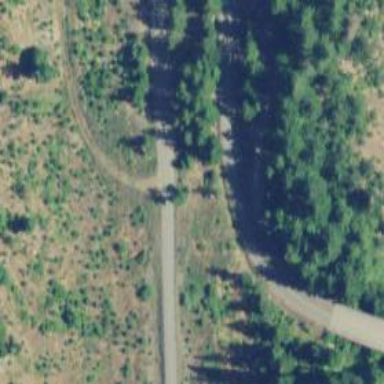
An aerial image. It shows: Tertiary road.